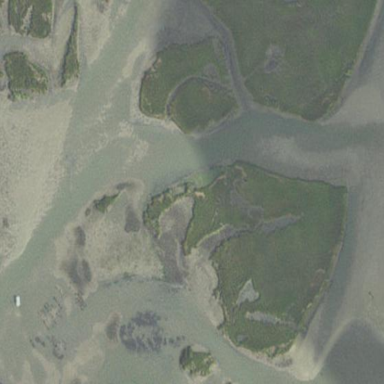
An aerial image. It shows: Picturesque coastline scene.